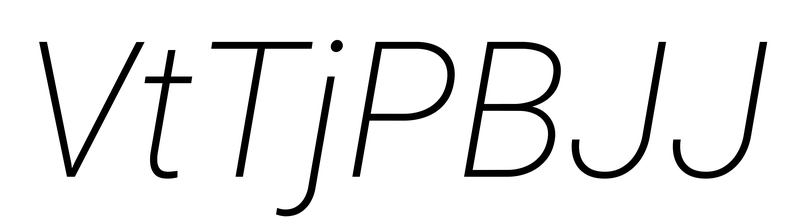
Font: Roboto-Italic_ExtraLight_Italic